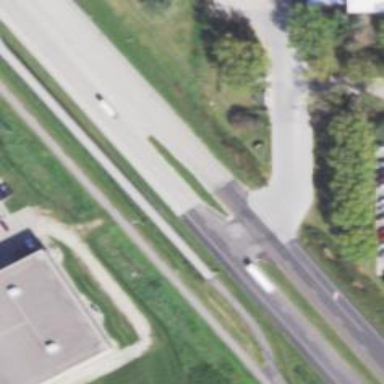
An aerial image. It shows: Secondary road with asphalt surface.